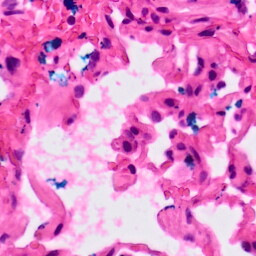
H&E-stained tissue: Lung